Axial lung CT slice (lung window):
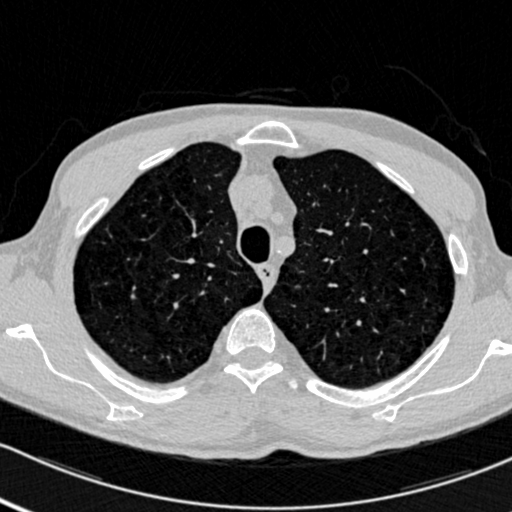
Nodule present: no